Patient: sex M, age 64
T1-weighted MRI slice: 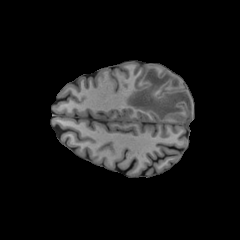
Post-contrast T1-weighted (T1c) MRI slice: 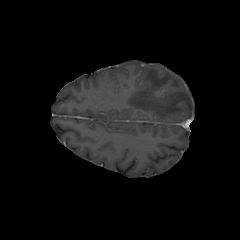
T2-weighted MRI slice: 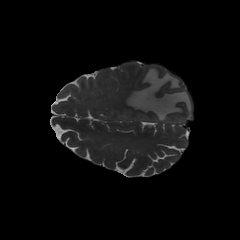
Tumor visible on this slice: yes
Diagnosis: Glioblastoma, IDH-wildtype
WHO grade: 4